Question: I am looking to add action bar tabs with icons. I have achieved the following.

In this, how do I make the selected tab icon orange i.e. if the first tab is selected, the first icon is orange, while the others stay gray and so on.
Thanks
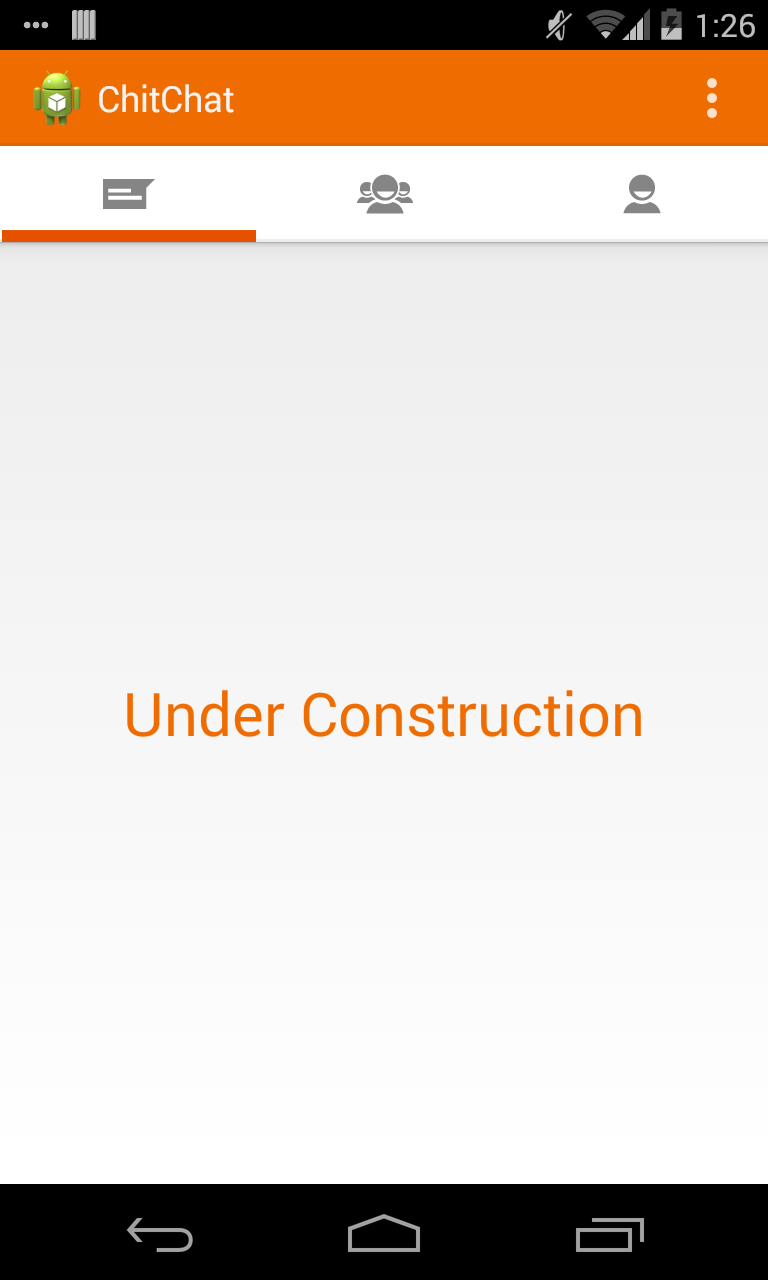
Answer: Possible solution is. You must create an icon in white and orange and put it in your drawables folder and in the onCreate method of your currently tab add this here:
'''
//TabActivity.onCreate()
TabHost tabHost = getTabHost();
TabHost.TabSpec spec;
Intent intent;
intent = new Intent().setClass(this,YourClass.class);
spec = tabHost.newTabSpec("tab_name").setIndicator("Tab Text", getResources().getDrawable(R.drawable.ic_tab_dialer)).setContent(intent);
tabHost.addTab(spec);
'''
Then, you need to add ic_tab_dialer.xml to res/drawable/ directory with this content:
'''
<selector xmlns:android="http://schemas.android.com/apk/res/android">
<item android:state_selected="true"
android:state_pressed="false"
android:drawable="@drawable/ic_tab_selected_dialer" />
<item android:drawable="@drawable/ic_tab_unselected_dialer" />
</selector>
'''
I hope this helps.